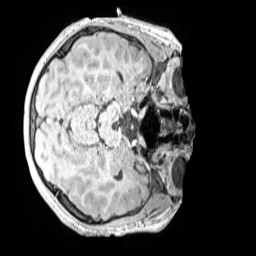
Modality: MP2RAGE
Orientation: axial
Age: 12
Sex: male
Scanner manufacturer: siemens
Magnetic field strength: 3 T
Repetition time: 4 s
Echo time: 0.00299 s